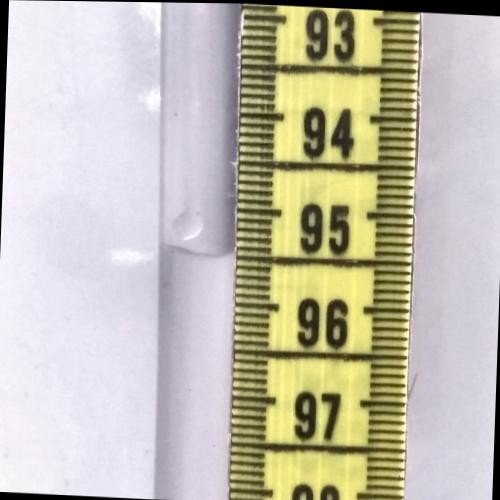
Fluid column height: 95.5 cm